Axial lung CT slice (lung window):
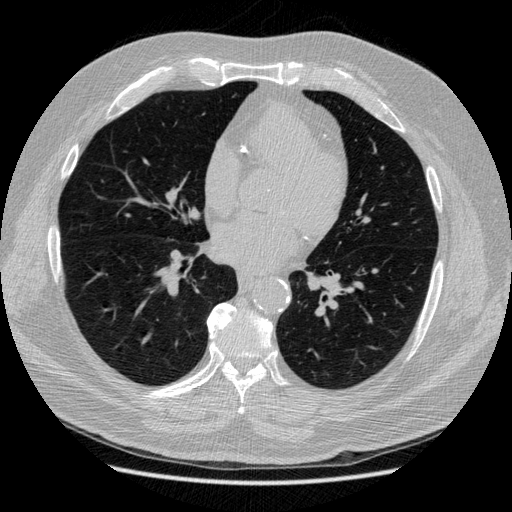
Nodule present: no